Field crop: tomato
Growth stage: 2
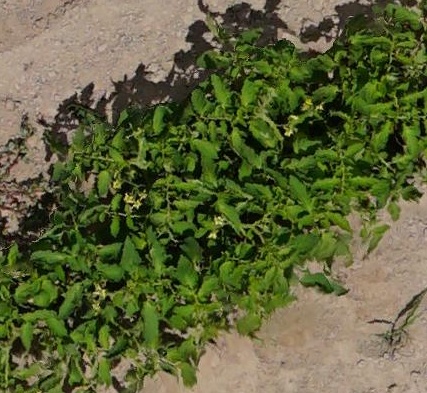
Species: tomato